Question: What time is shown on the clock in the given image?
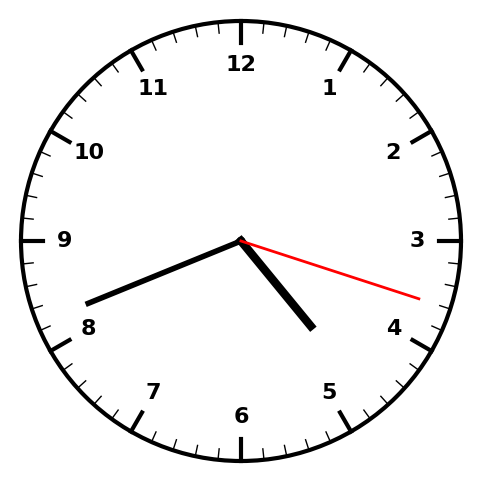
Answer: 04:41:18